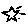
Label: star